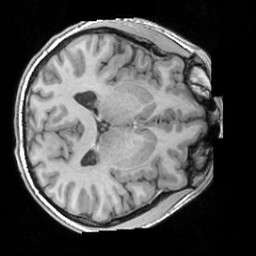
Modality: T1w
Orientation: axial
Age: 24
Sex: male
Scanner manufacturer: siemens
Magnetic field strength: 3 T
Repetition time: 1.63 s
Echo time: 0.00311 s